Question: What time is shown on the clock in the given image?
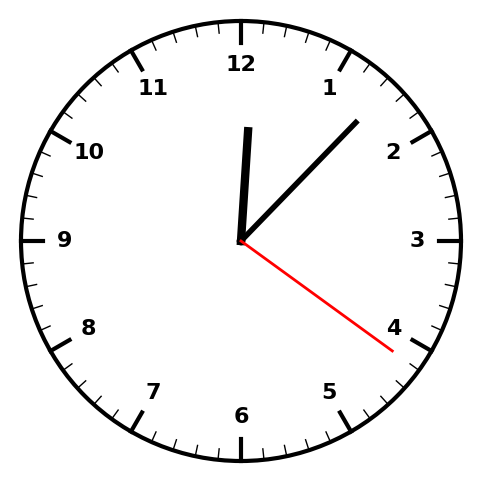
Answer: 12:07:21